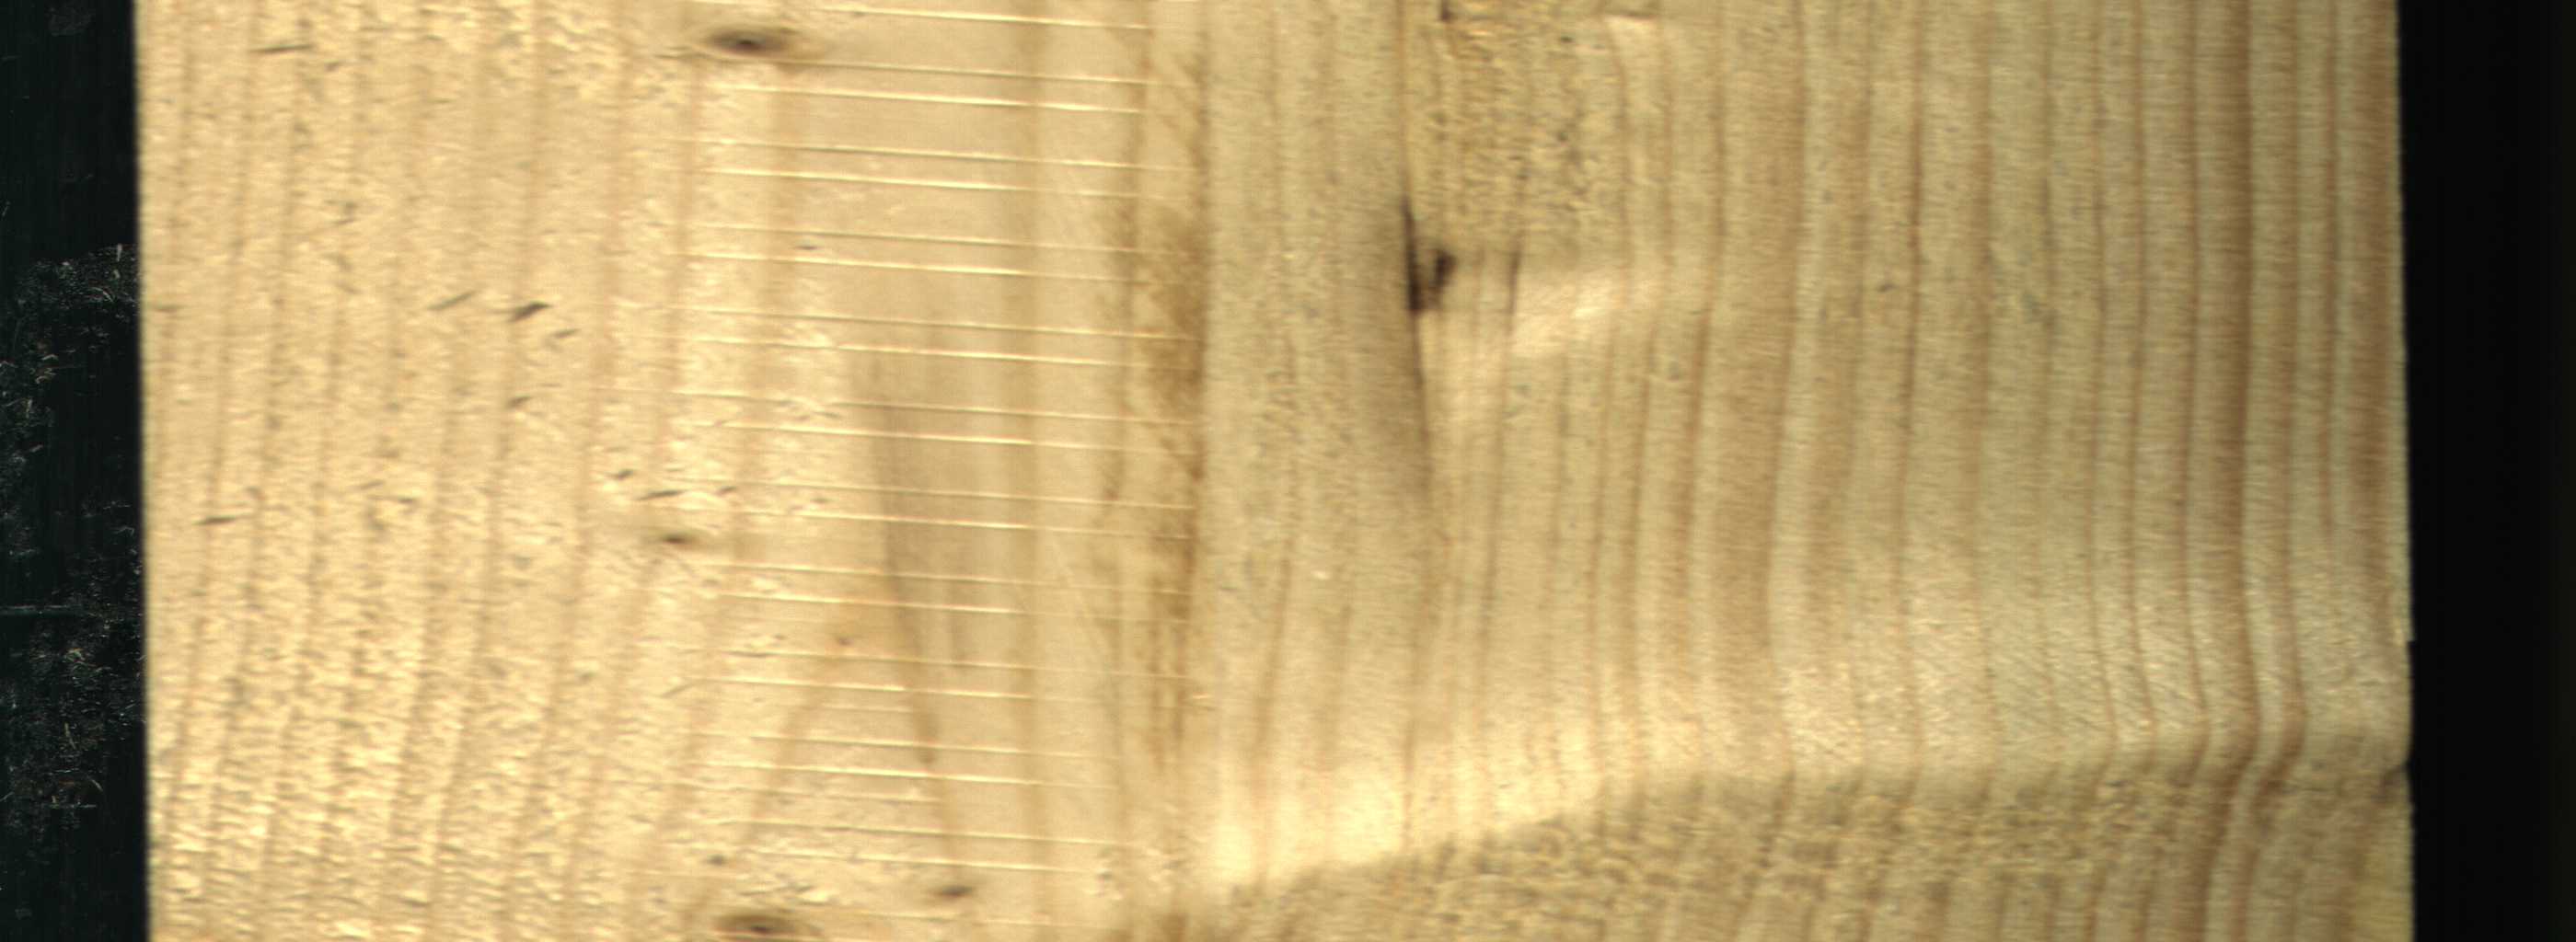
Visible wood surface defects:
Dead_Knot
Live_Knot
Live_Knot